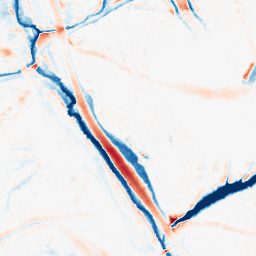
Category: morphological
Decomposition family: morphological_ellipse
Decomposition parameters: operation: average
width: 20
height: 20
Upsampling method: cubic_mitchell
Upsampling parameters: scale: 8
Upsampling scale: 8